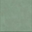
Piece: xx